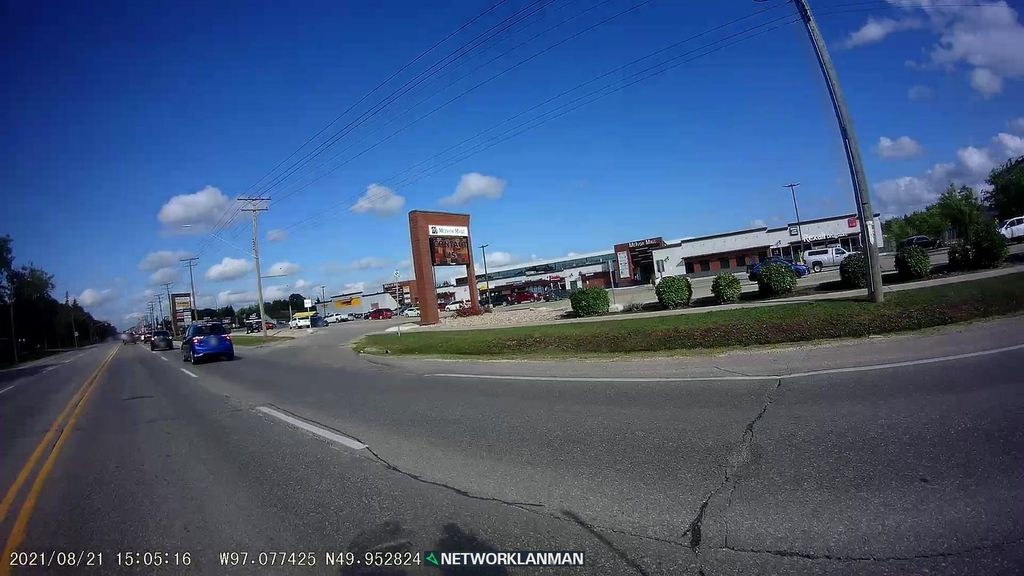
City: winnipeg